Current action and preconditions to check: trajectory_clear

Your task: For each precondition in the list above, predict whether it will hold at this action.

Consider the current scene as observed from the mobile robot's camera, and analyze the predicted future states of all dynamic agents (e.g., people, animals, vehicles, or any moving entities) within the NEXT SECOND.

IMPORTANT: Only answer "very likely" if you are absolutely certain—based on strong, clear evidence—that a dynamic agent will violate the precondition in the predicted future state. Do NOT answer "very likely" for unlikely, ambiguous, or low-probability risks.

Ask yourself for each precondition: Is there a high probability, with clear and convincing evidence, that the predicted future states of any dynamic agent will interfere with the predicted future state of the currently executing action within the NEXT SECOND, causing that precondition to fail?

Assess the risk level based on these predictions. Use "likely" or "very likely" if motions create a clear risk of interference.

Use "neutral" or "improbable" if agents are nearby but their predicted paths are clearly diverging or non-conflicting.

Failure Risk Categories: "very improbable", "improbable", "neutral", "likely", "very likely"

Answer Format: Output ONLY the probability_of_failure value from these categories: "very improbable", "improbable", "neutral", "likely", "very likely"

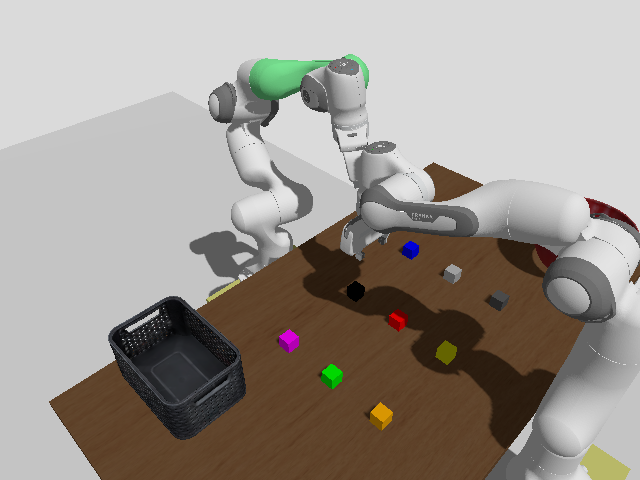

Answer: neutral